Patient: sex M, age 42
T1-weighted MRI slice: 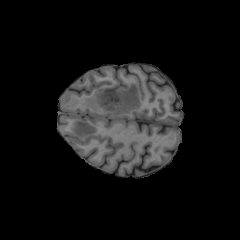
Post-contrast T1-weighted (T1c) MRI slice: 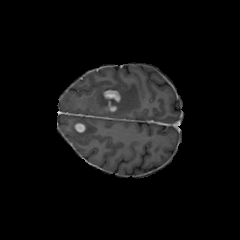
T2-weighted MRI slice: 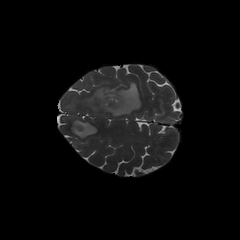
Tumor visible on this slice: yes
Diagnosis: Glioblastoma, IDH-wildtype
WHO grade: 4